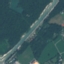
Land use / land cover class: River